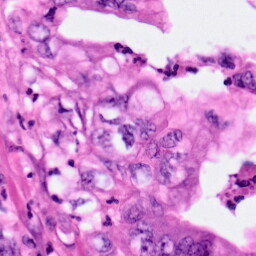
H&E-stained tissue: Pancreatic